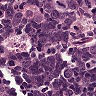
Metastatic tissue present: no